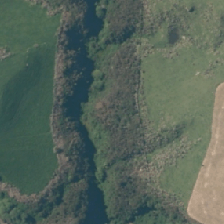
Land cover: deciduous_hardwood